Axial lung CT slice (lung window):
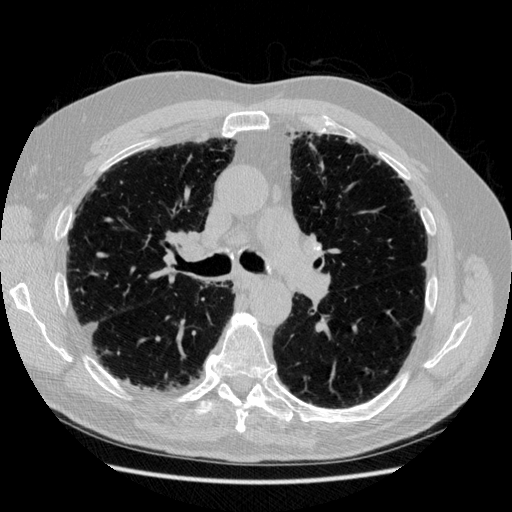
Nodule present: no